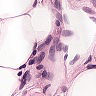
Metastatic tissue present: yes